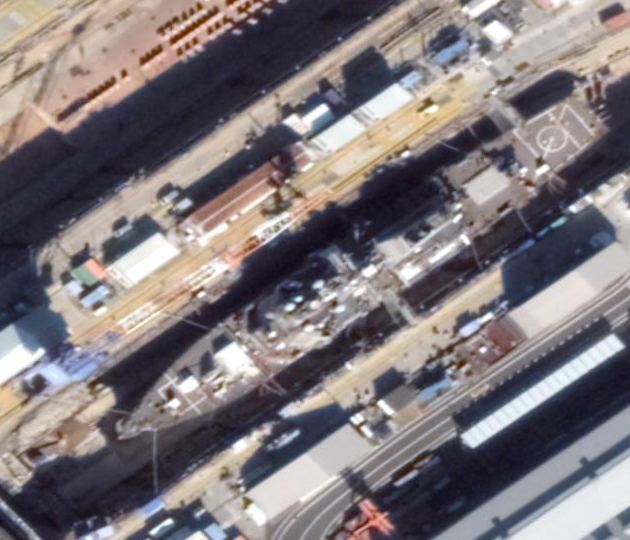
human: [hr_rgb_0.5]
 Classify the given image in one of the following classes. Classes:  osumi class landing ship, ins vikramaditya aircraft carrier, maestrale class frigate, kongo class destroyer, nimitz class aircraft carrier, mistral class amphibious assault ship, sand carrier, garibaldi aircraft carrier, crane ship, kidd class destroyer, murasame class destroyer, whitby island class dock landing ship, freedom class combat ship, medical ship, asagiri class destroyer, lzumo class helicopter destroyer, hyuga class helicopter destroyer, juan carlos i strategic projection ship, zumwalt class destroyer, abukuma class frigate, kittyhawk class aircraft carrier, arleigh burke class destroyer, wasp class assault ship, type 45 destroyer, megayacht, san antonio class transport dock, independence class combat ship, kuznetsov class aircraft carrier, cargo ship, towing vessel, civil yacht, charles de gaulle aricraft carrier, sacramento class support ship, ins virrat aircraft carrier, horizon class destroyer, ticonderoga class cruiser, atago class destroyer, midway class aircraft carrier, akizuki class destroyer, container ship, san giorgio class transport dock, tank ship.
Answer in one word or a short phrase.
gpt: Arleigh Burke class destroyer